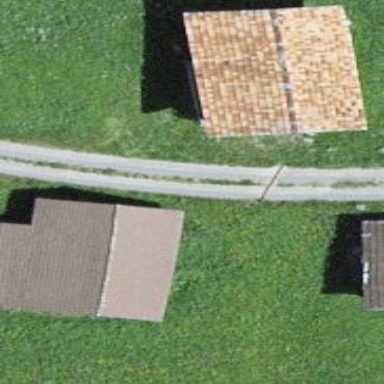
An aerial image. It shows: Stable building.